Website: lowes
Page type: customer-info-address
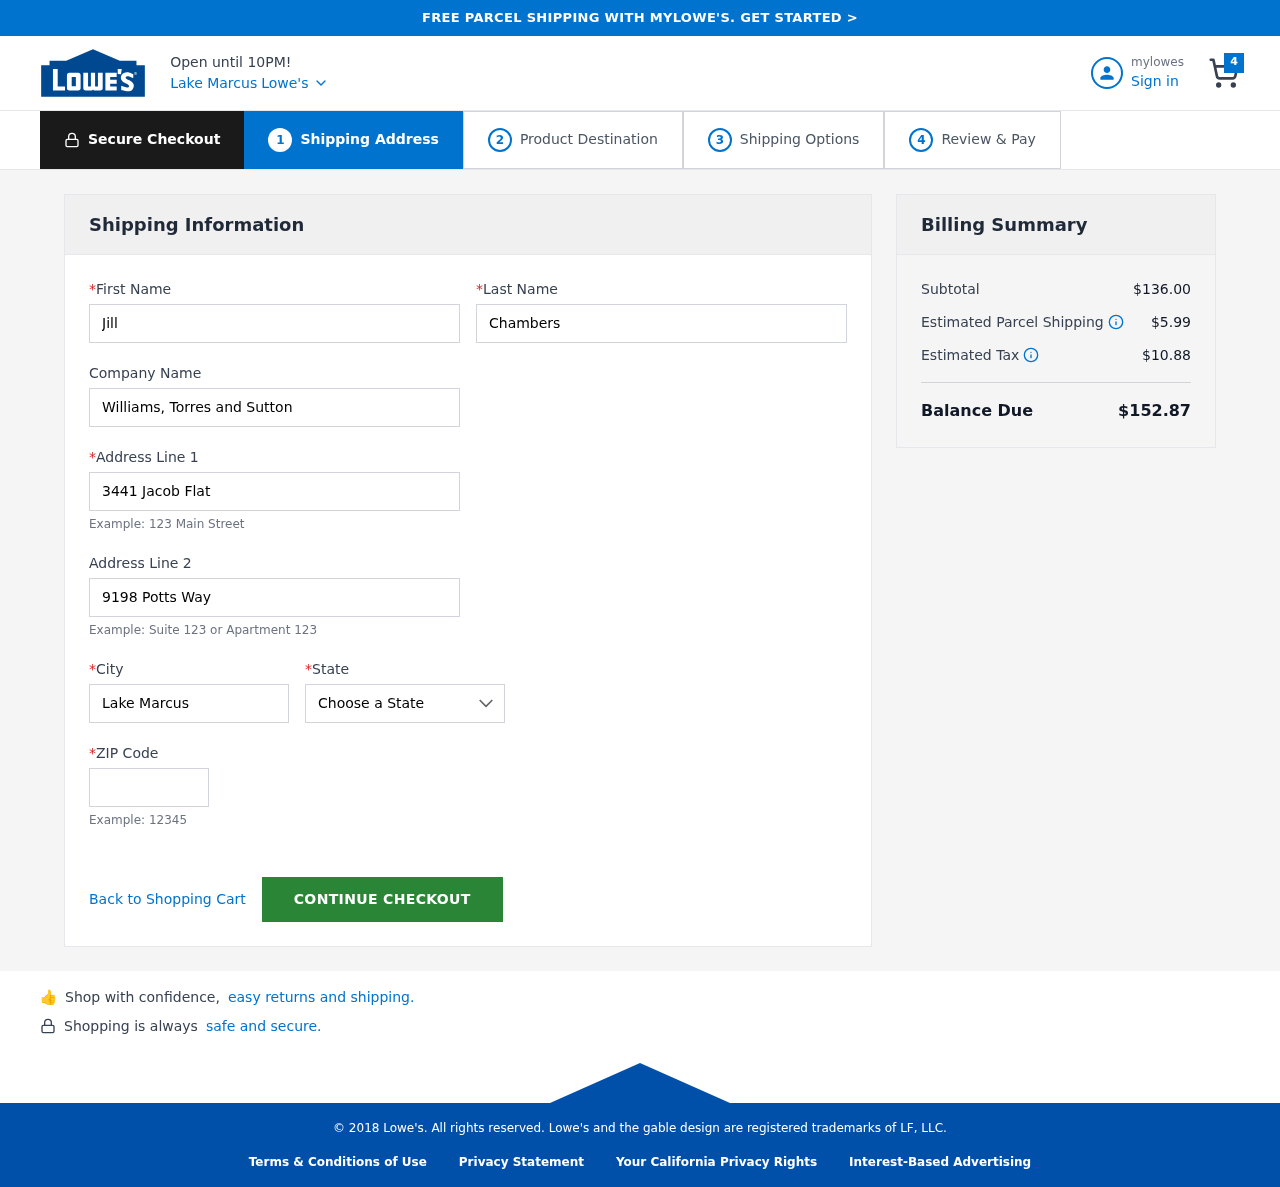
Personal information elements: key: PII_CITY
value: Lake Marcus
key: PII_COMPANY
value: Williams, Torres and Sutton
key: PII_FIRSTNAME
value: Jill
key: PII_LASTNAME
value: Chambers
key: PII_POSTCODE
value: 64536
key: PII_STATE
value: AS
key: PII_STREET
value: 3441 Jacob Flat
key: PII_STREET2
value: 9198 Potts Way
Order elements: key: ORDER_NUM_ITEMS
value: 4
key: ORDER_SUBTOTAL
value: $136.00
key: ORDER_SHIPPING_COST
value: $5.99
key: ORDER_TAX
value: $10.88
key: ORDER_TOTAL
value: $152.87